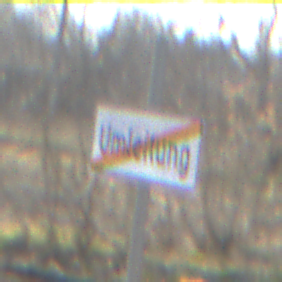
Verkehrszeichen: EndeDerUmleitungsankuendigung
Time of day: MorningAfternoon
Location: Outdoor (Suburban)
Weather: PartlyCloudy
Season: NotSpecified
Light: Natural